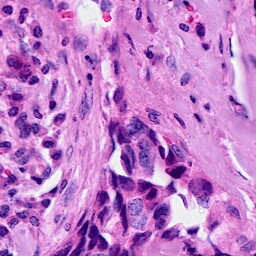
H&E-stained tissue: Breast